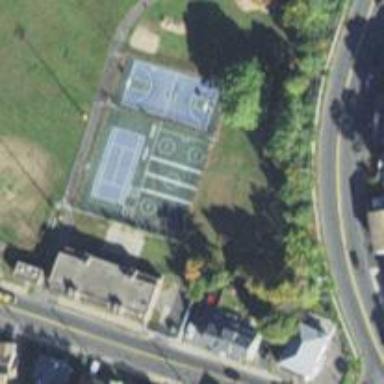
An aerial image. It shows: Chain link fence is in the scene.